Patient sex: M
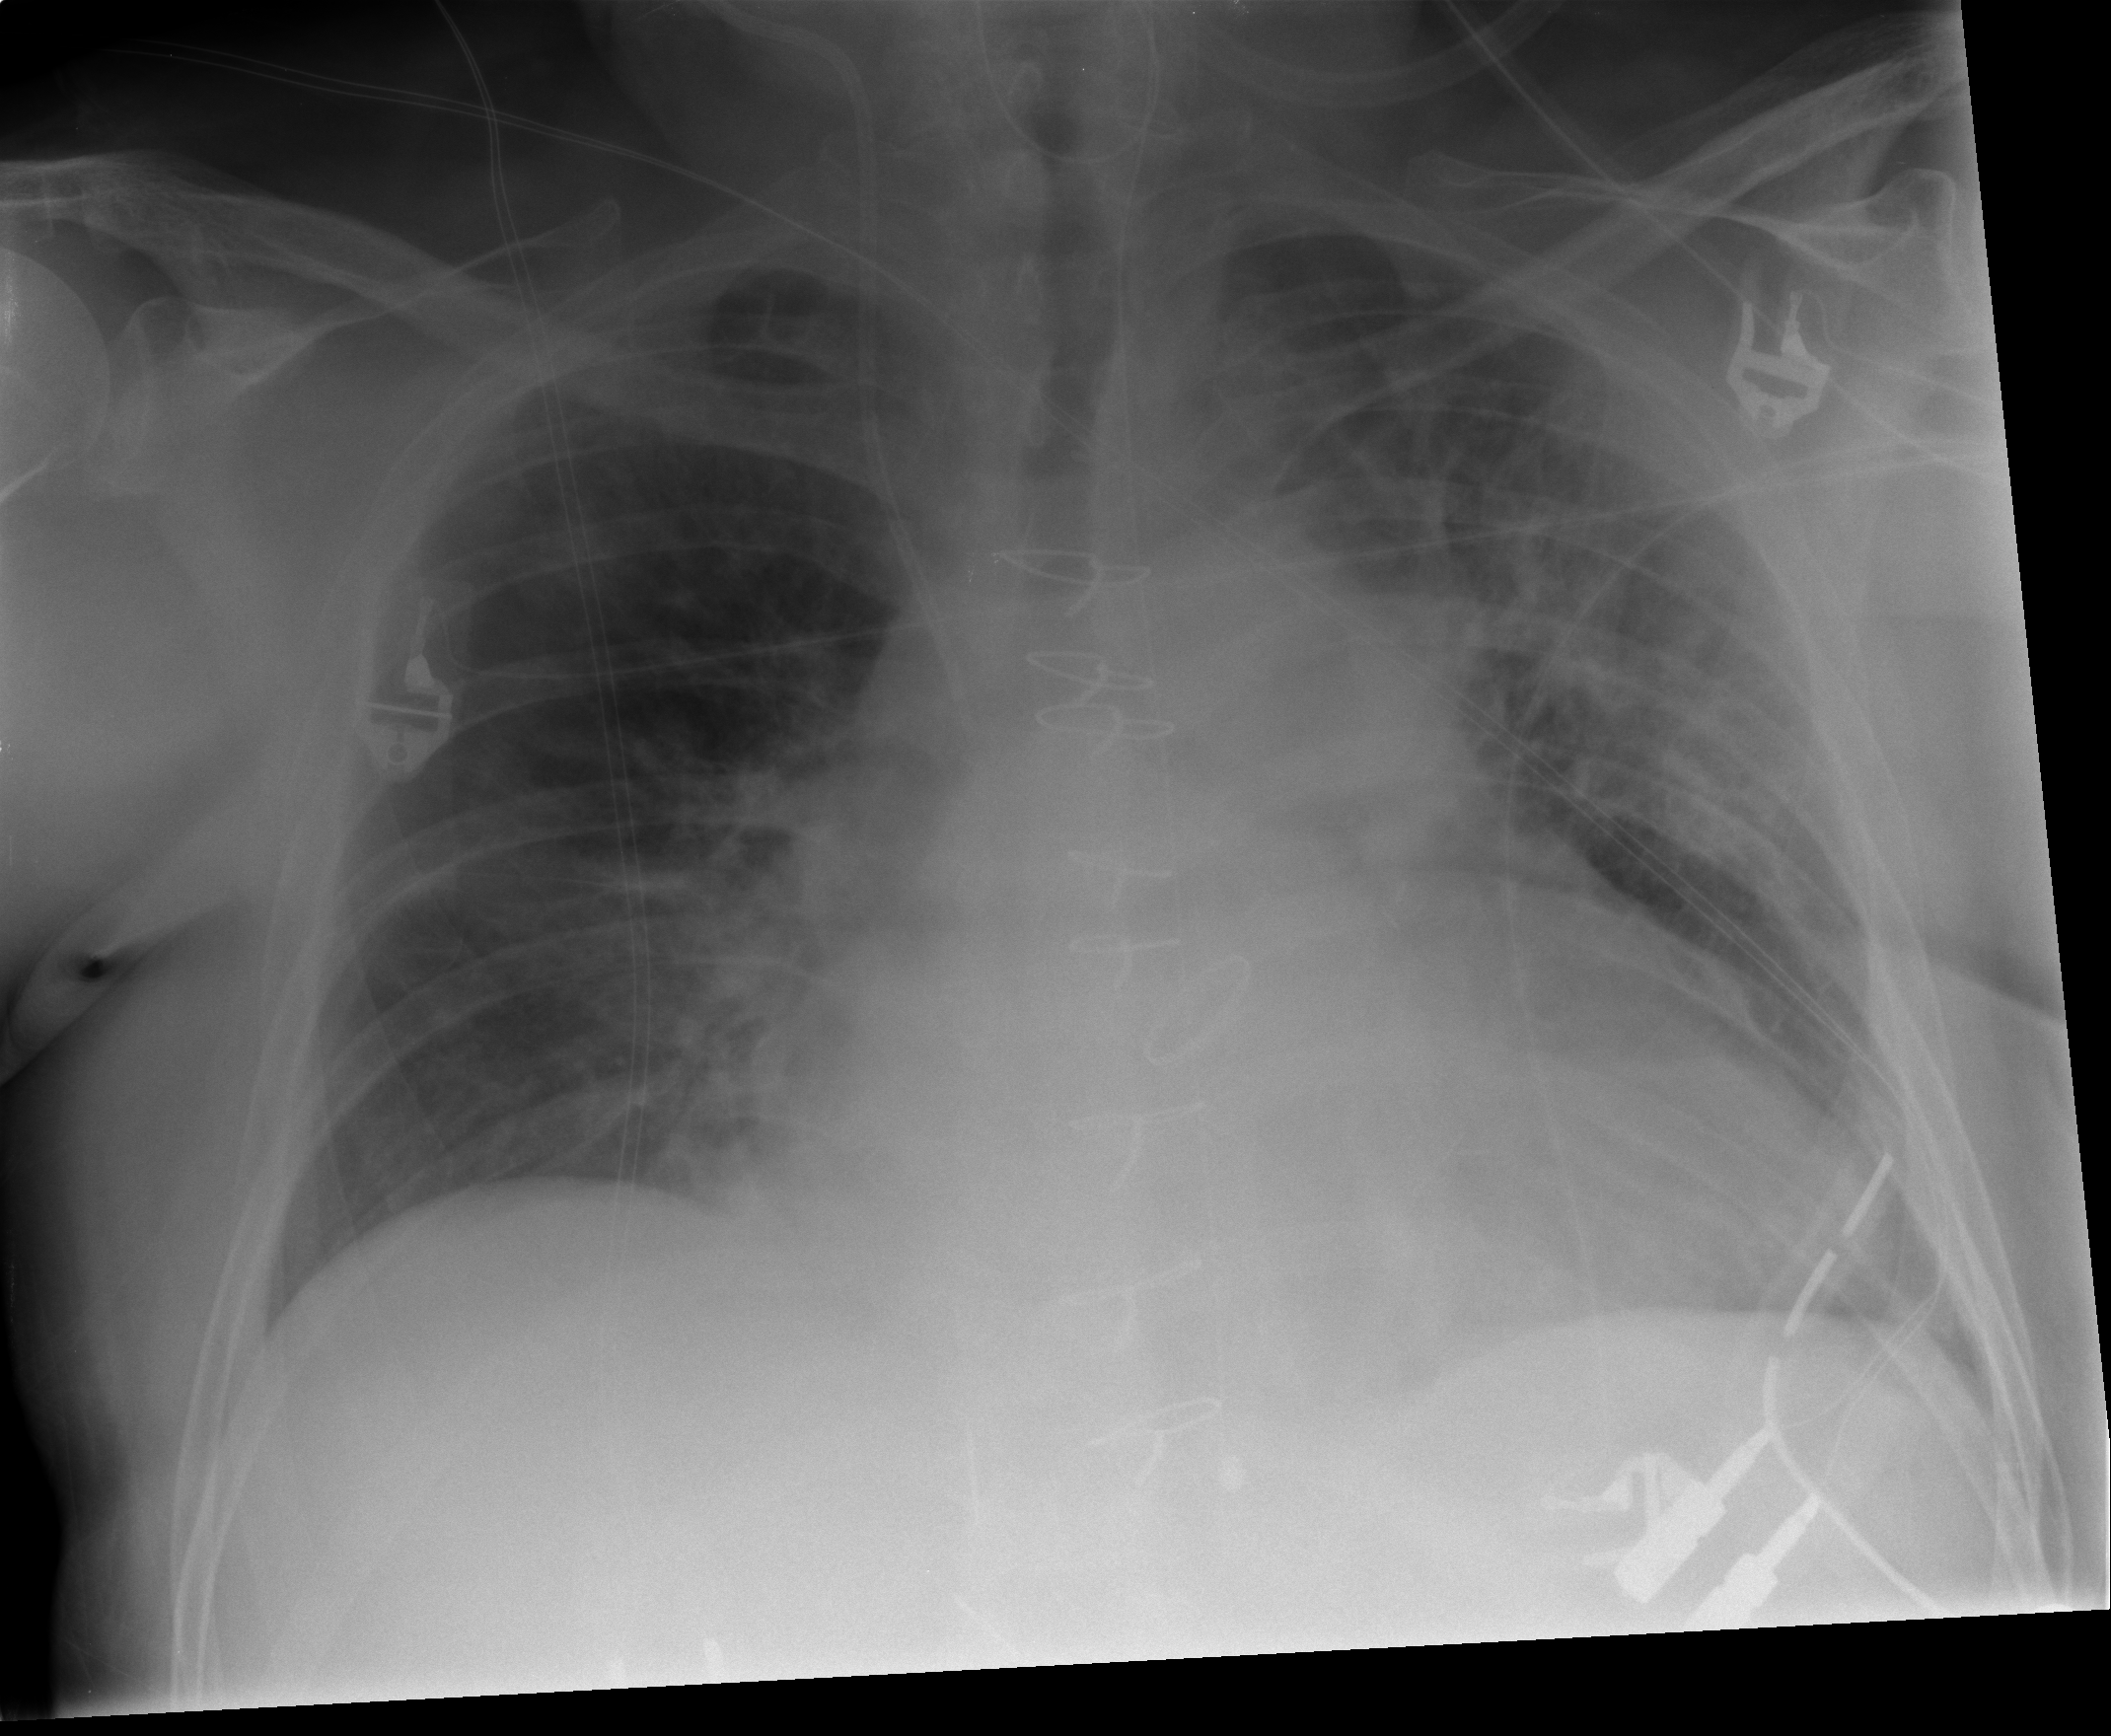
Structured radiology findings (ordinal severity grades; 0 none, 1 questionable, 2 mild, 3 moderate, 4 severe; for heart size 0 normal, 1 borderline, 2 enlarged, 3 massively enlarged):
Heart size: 2
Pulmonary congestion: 2
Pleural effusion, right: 0
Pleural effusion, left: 0
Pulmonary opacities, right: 0
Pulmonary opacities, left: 2
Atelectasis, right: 2
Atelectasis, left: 2